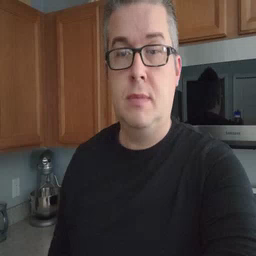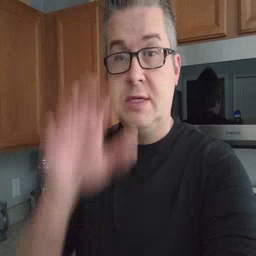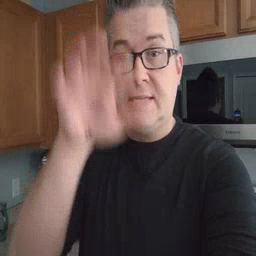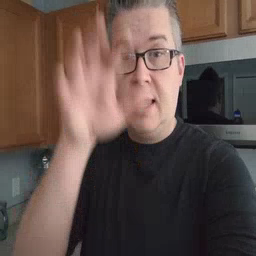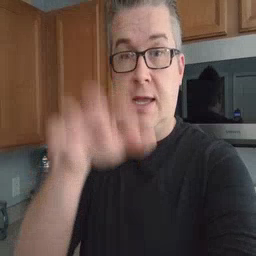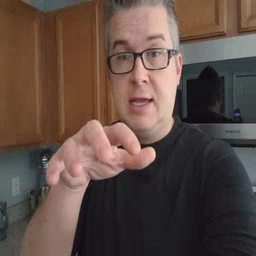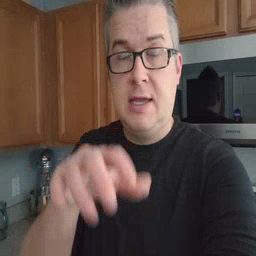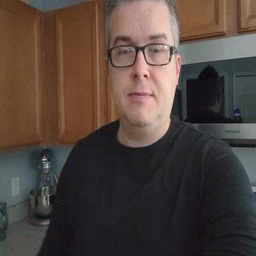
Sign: alligator